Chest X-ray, PA view. Patient: 68 years old, sex F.
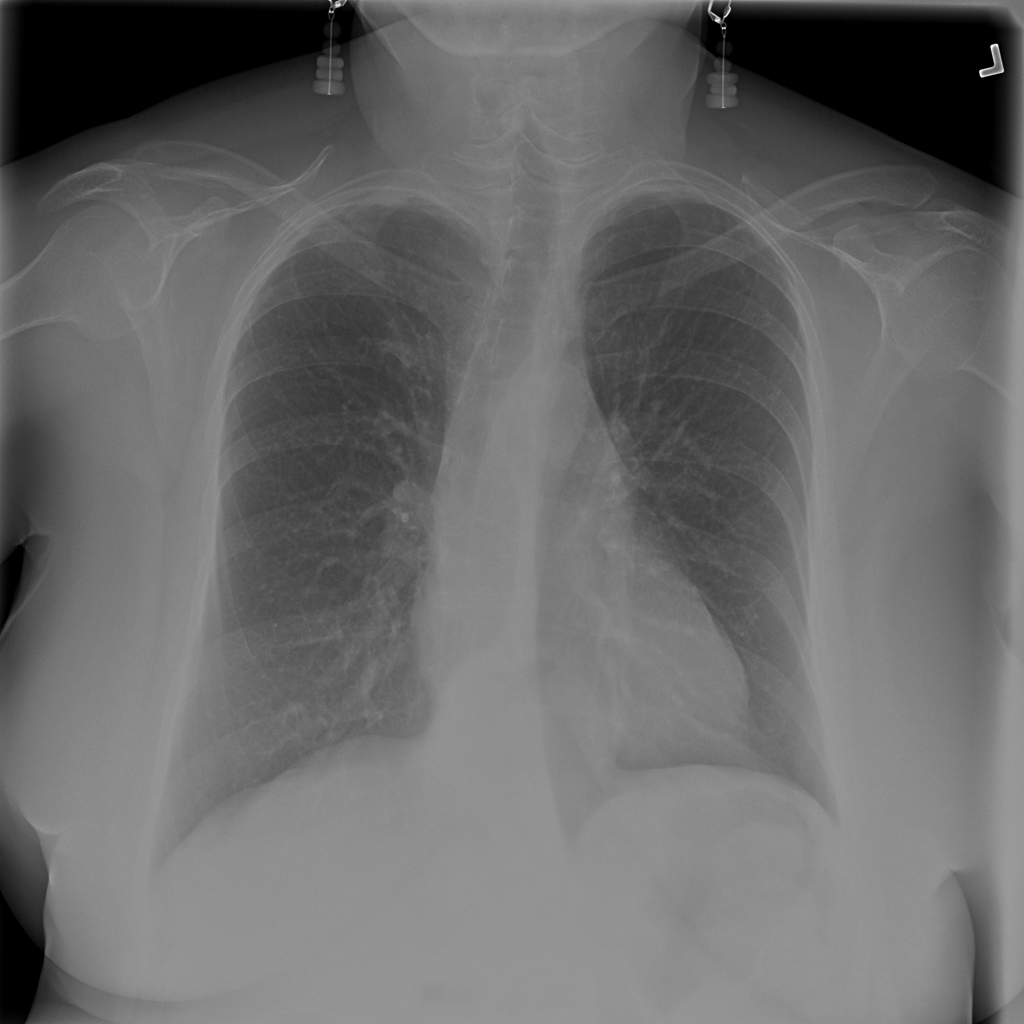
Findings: No Finding